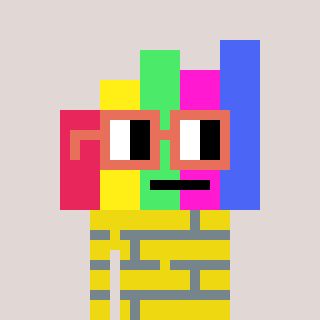
a pixel art character with square orange glasses, a bar chart-shaped head and a yellow-colored body on a warm background